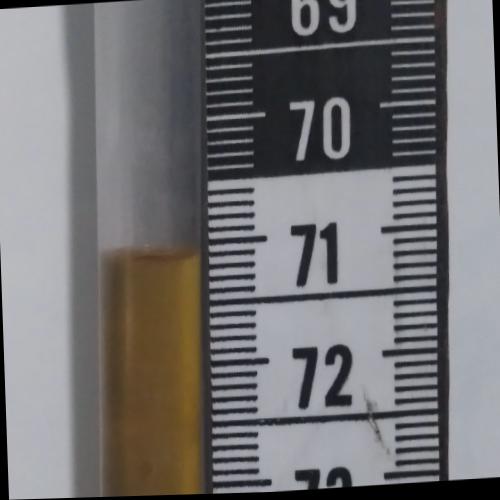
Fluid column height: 71.1 cm